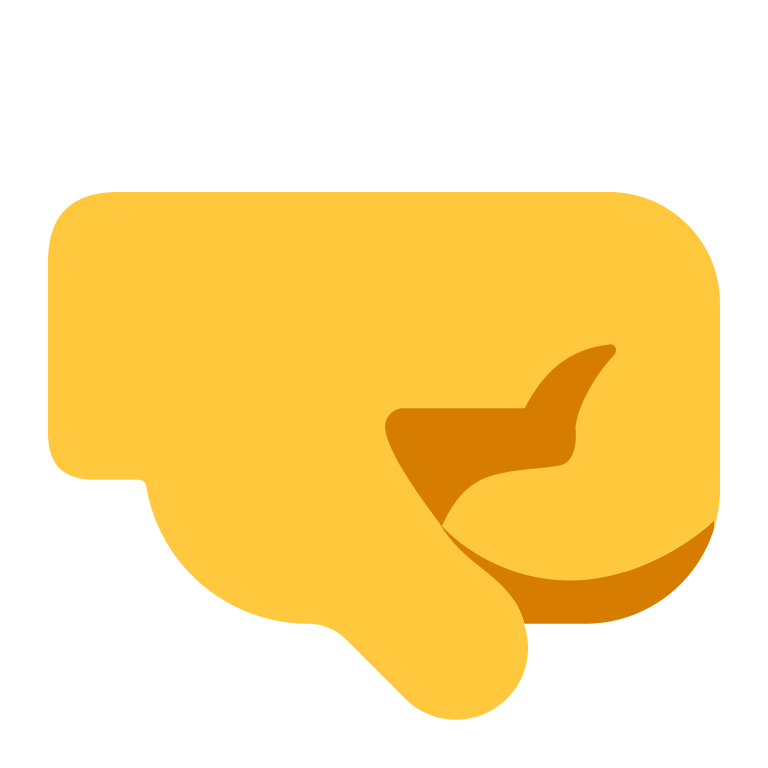
right facing fist flat default